Question: In the <URL> Rich Hickey mentions at a concept in a table called 'parallel'.

You can easily see <URL>.
Now you can work out that Observables <URL>.
My Question is Is this a list of <URL>, or pmap or something else?
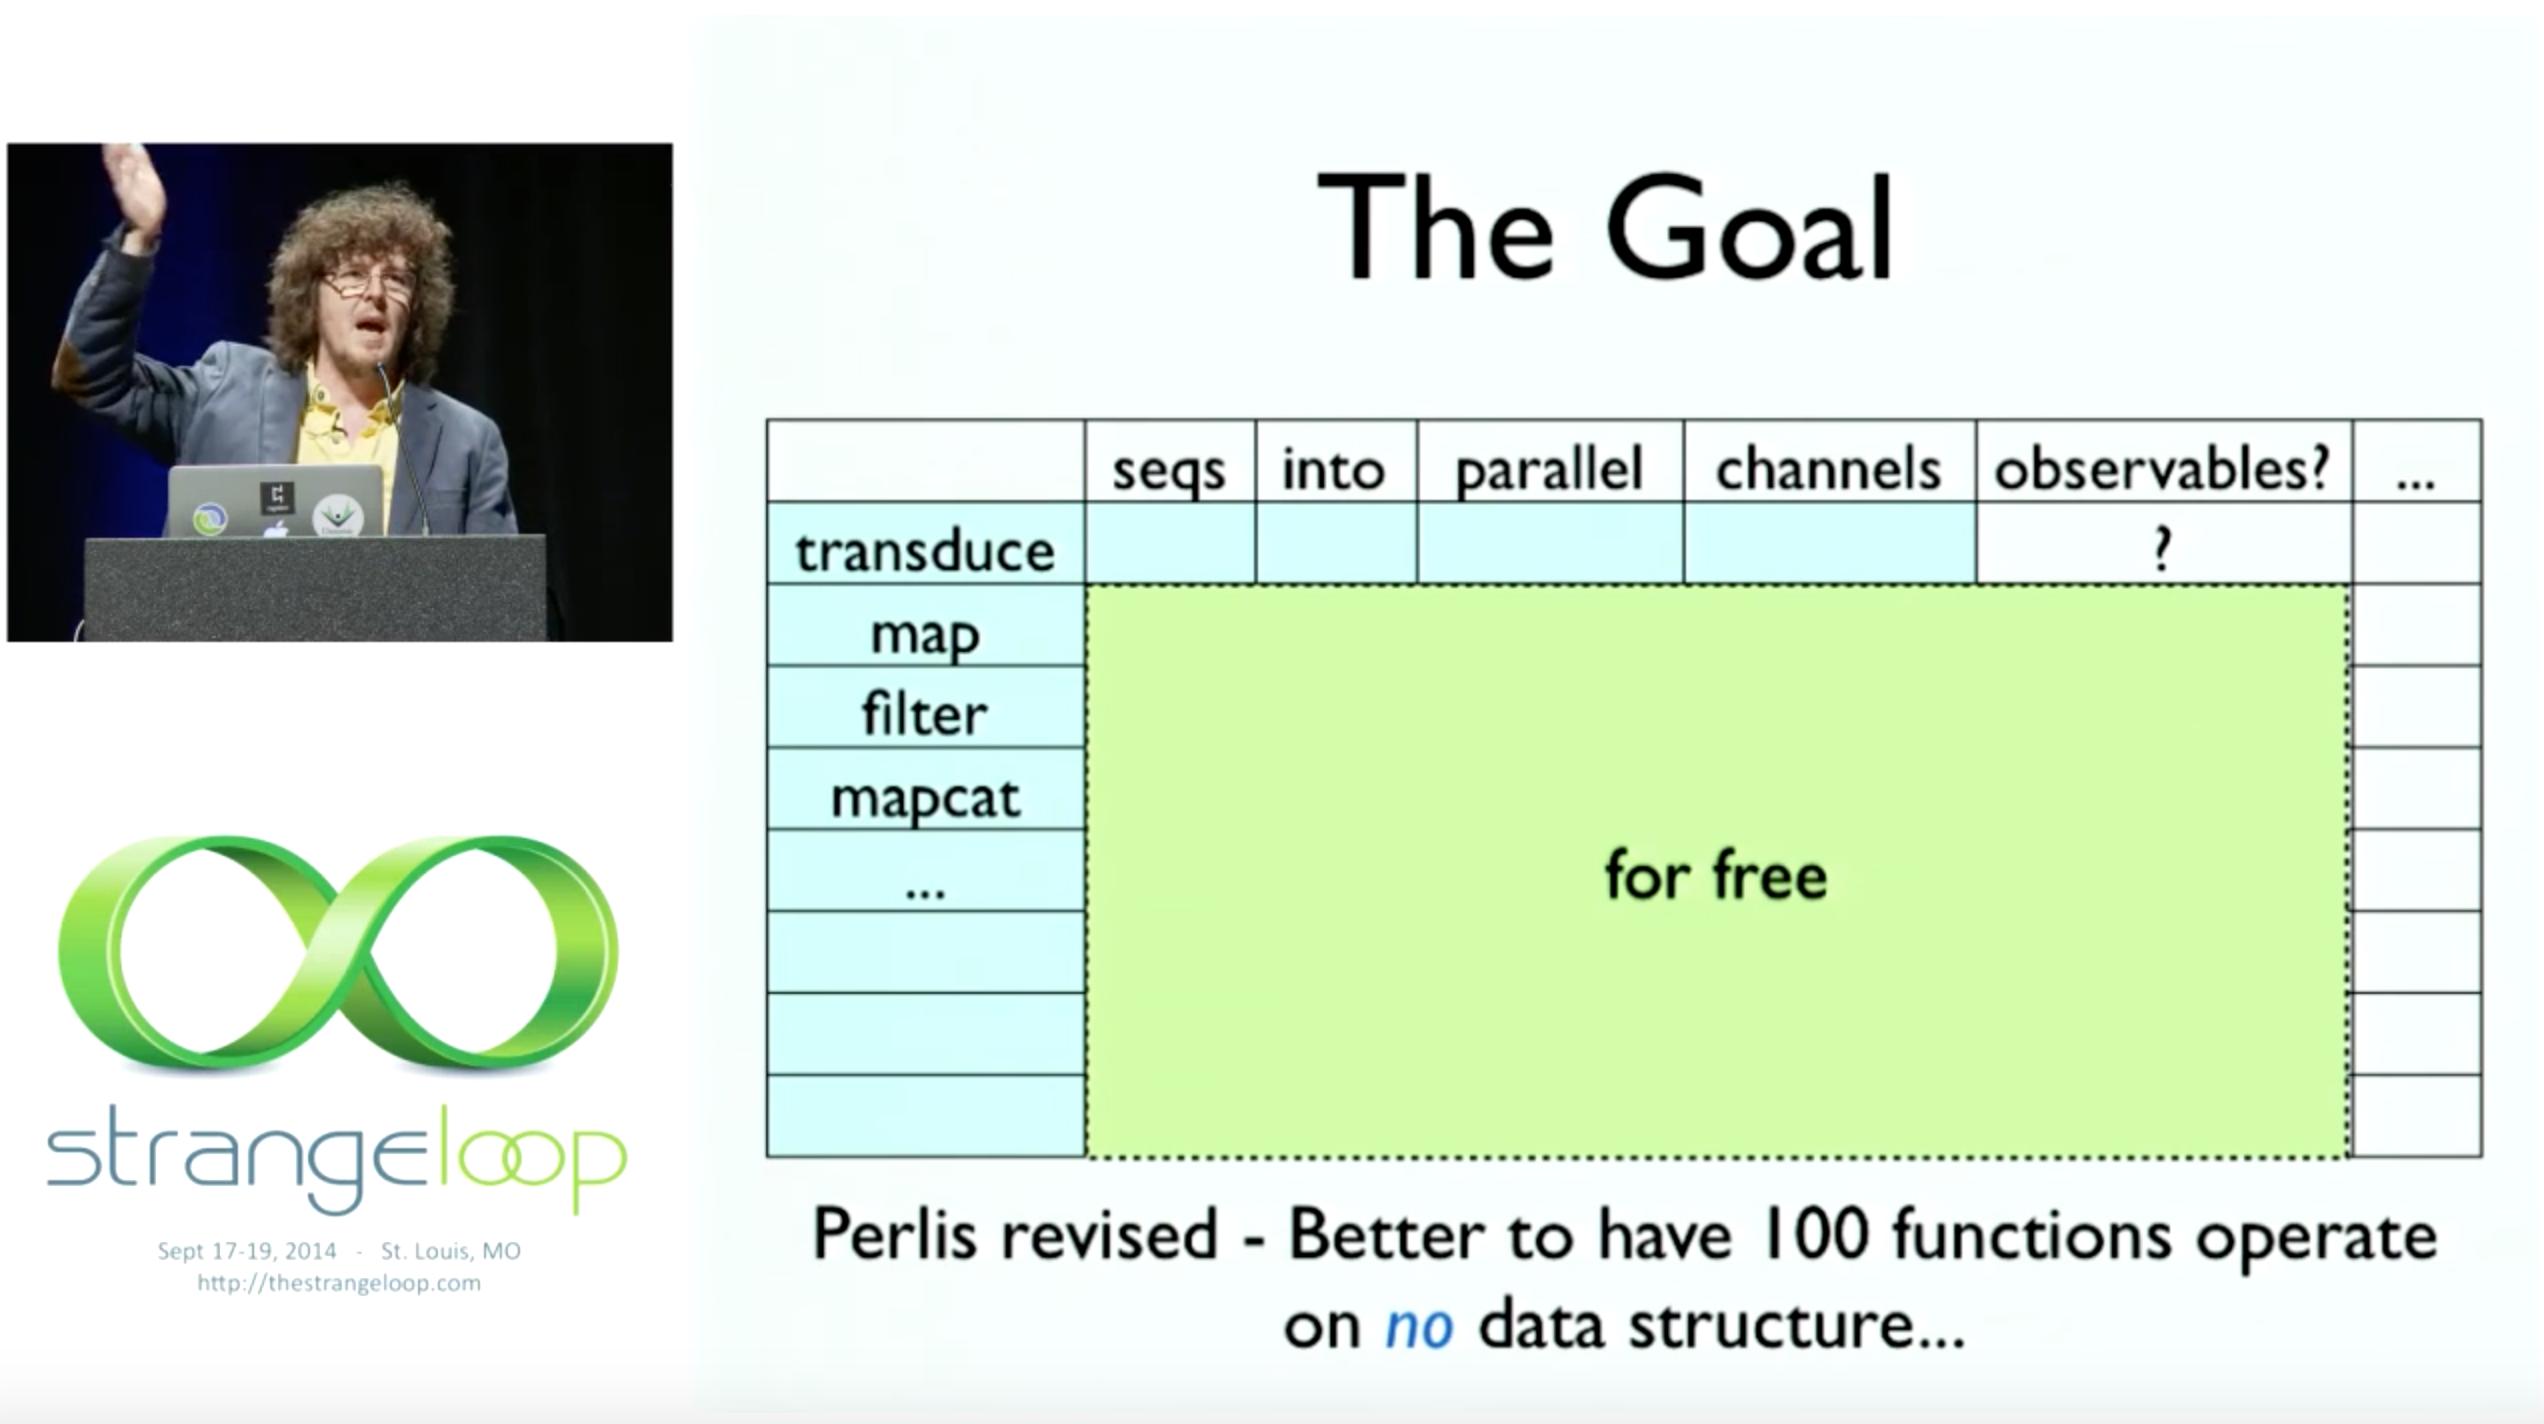
Answer: There have been some thoughts about creating parallel transducible processes. This is being tracked as <URL>. Currently we are not planning to address this in Clojure 1.7, but would like to do something in Clojure 1.8.
It is possible now to set up a reducer that uses a transducer as the bottom reduce phase (along with more traditional combiner fns) but ideally we would be able to leverage the "self-reducible" concept embodied by persistent vectors and maps to support transduce in parallel in a more natural way.
It is most likely right now that this would emerge as some sort of preduce function, but still much to be decided.
One problematic area is in dealing with kv forms - reducers made some choices there that are difficult or inconvenient with transducers so that needs to be worked through.